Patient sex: F
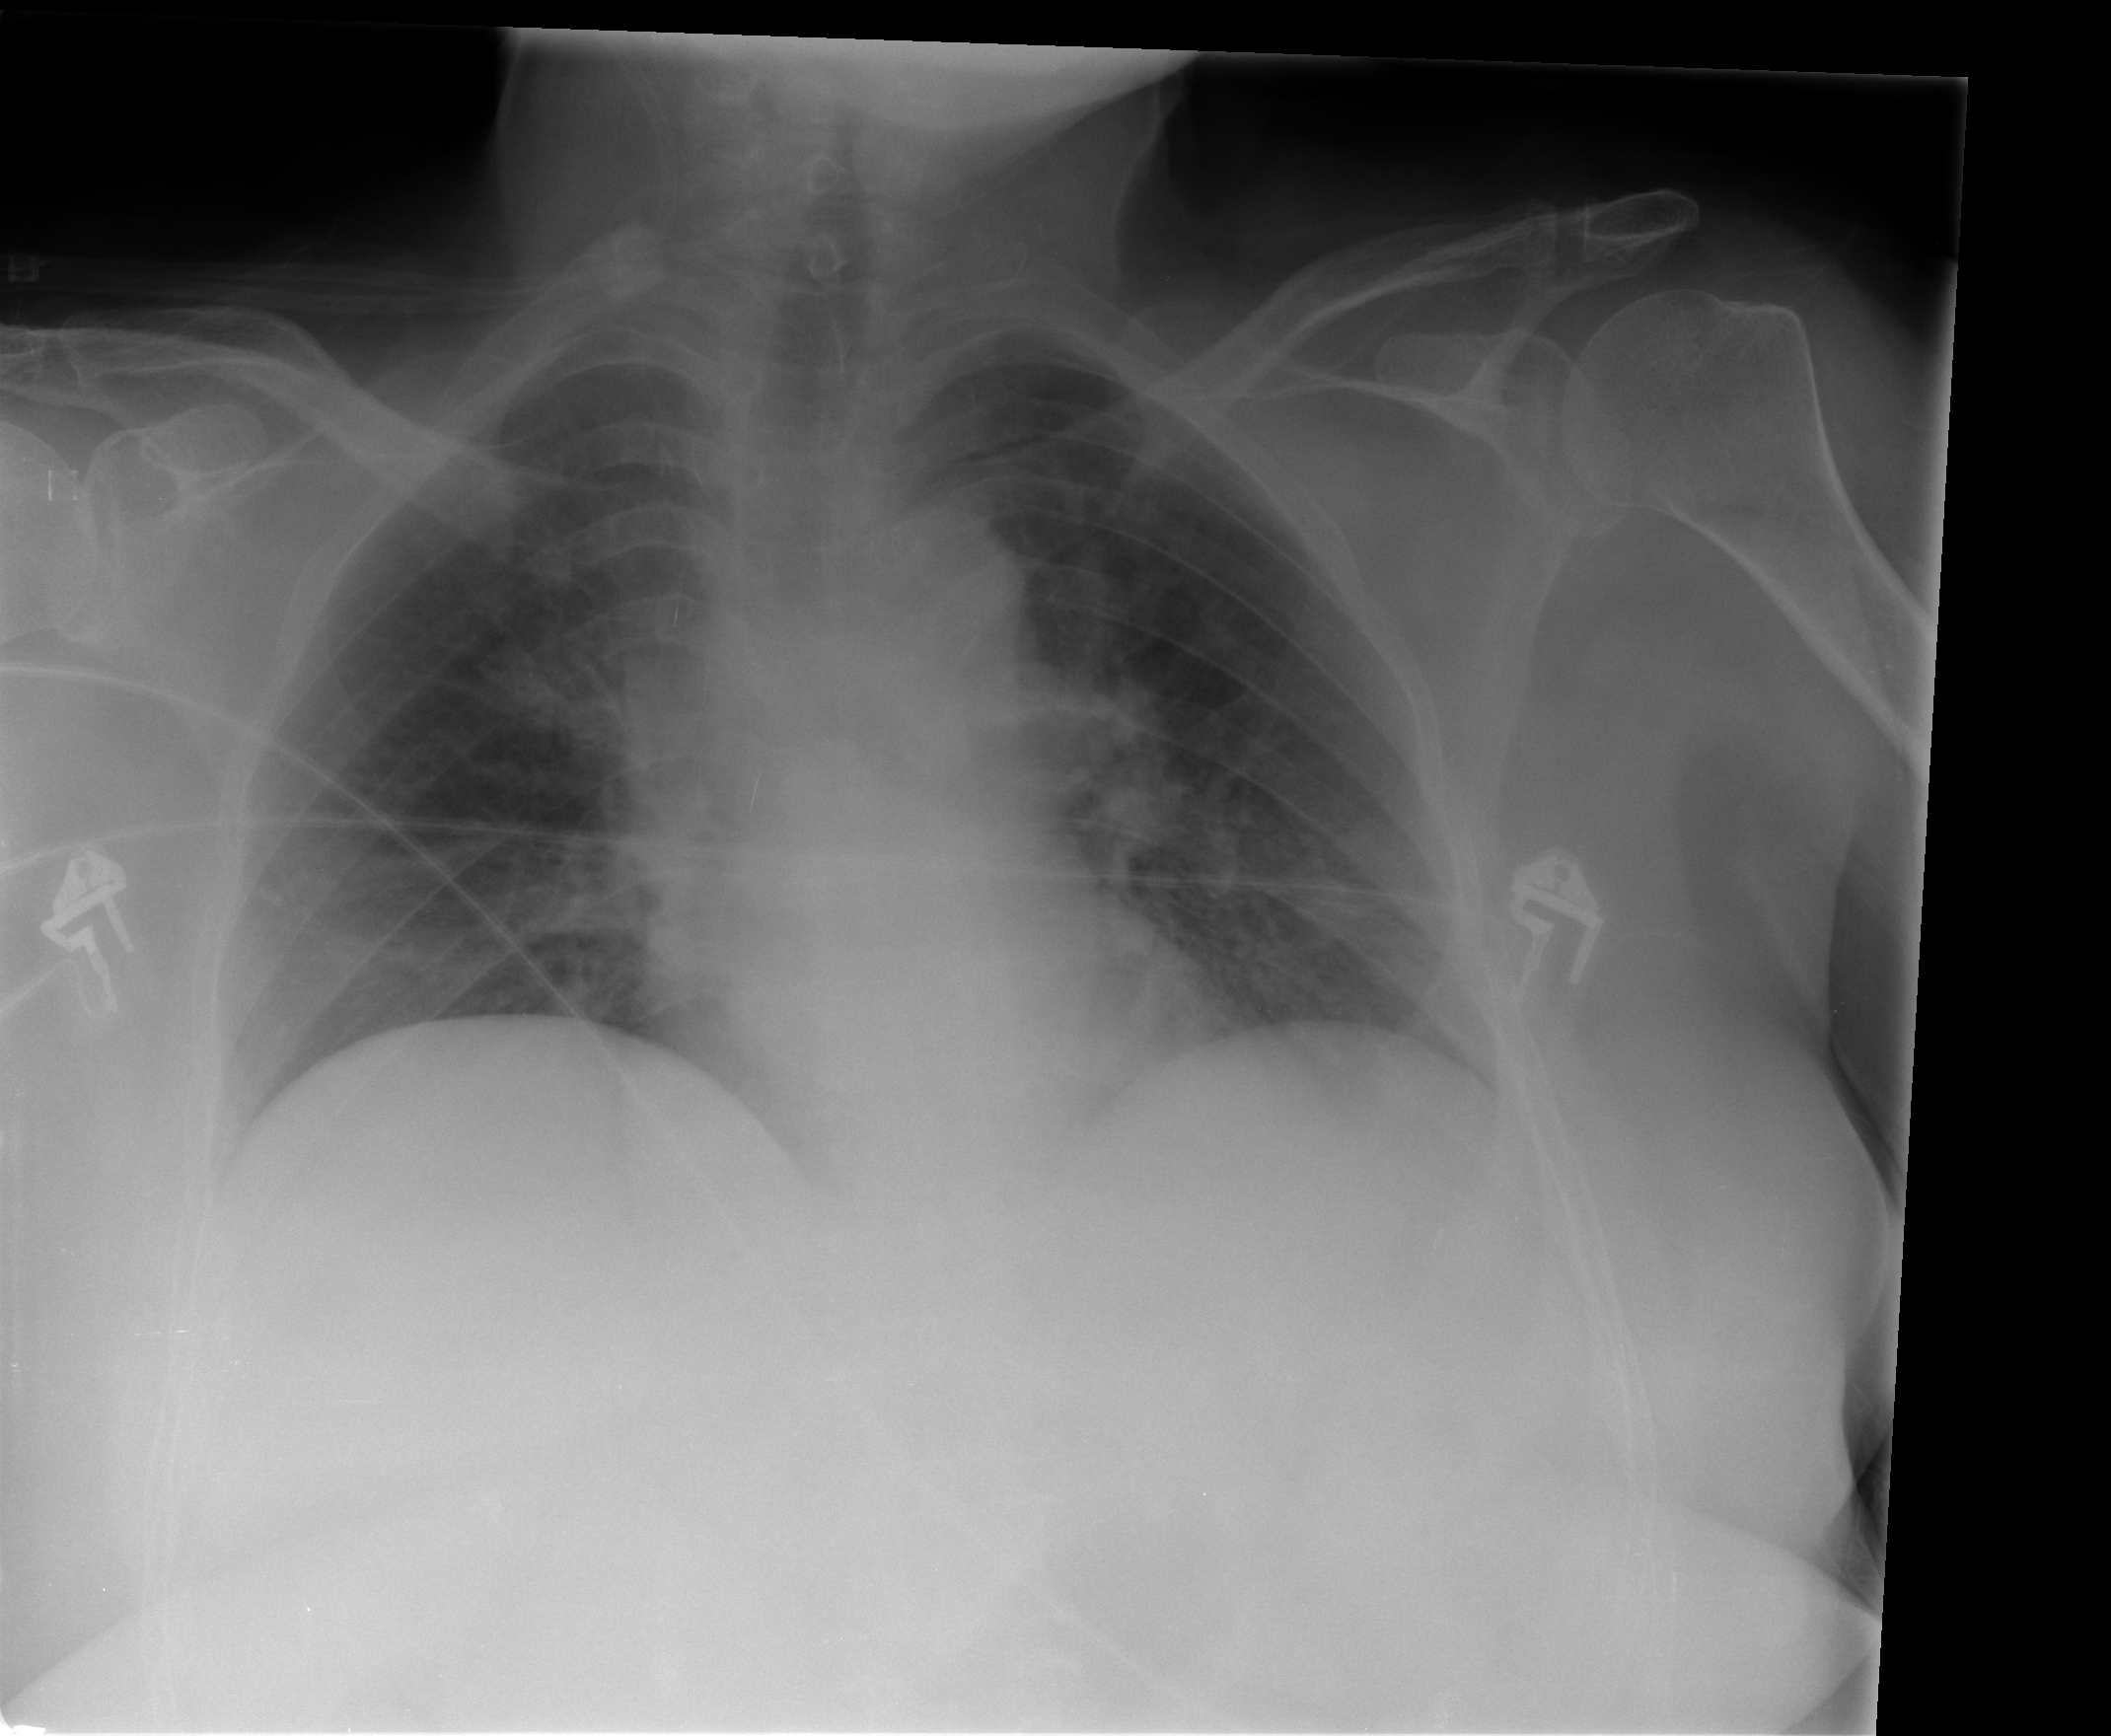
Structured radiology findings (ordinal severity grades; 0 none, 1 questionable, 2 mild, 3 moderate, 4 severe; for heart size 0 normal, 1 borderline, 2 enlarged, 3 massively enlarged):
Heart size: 1
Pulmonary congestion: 2
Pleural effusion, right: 0
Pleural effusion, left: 0
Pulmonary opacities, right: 0
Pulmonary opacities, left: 0
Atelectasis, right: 2
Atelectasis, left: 0